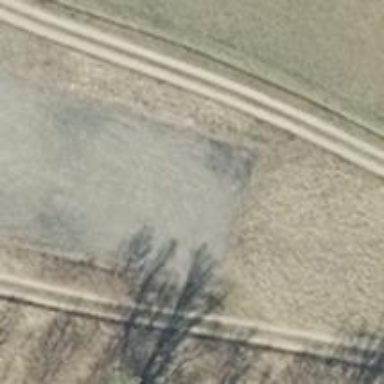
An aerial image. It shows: Gravel parking aisle designed for service vehicles.